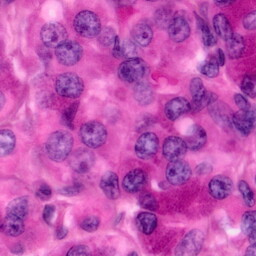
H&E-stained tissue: Pancreatic